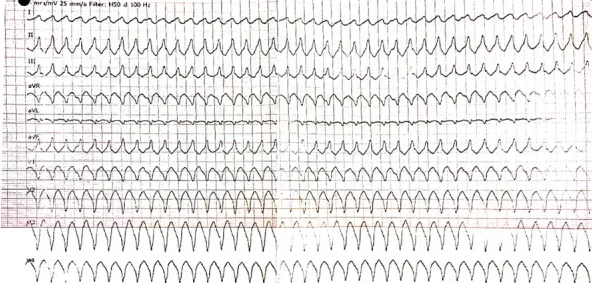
ECG performed in emergency room: VT with right ventricular (RV) outflow configuration, left bundle-branch block morphology with inferior axis (positive QRS in leads II, III, and aVF and negative in lead aVL) - minor criterion according 2010 revised Task Force criteria (2). . ECG - electrocardiogram, RV - right ventricular, VT - ventricular tachycardia.
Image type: electrography (ekg)